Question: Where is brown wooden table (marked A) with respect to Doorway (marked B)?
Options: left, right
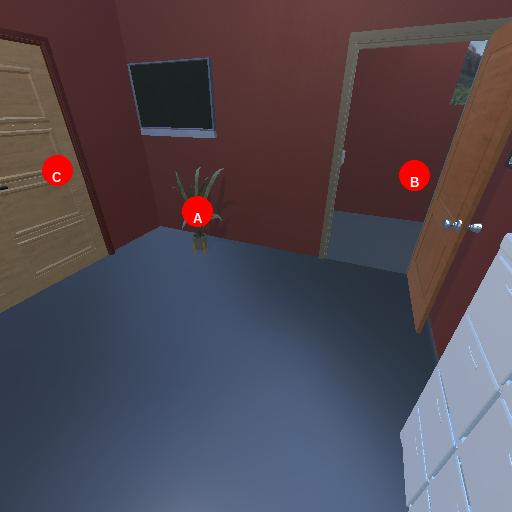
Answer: left